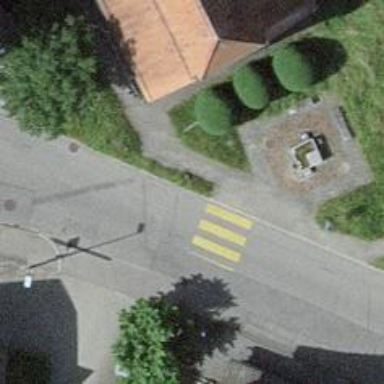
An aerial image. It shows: Marked crossing on the road.